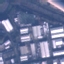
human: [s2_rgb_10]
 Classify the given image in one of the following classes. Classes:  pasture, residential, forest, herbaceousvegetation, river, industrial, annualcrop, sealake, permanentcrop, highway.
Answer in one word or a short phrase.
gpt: Industrial